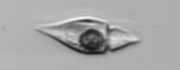
Label: Amphidinium